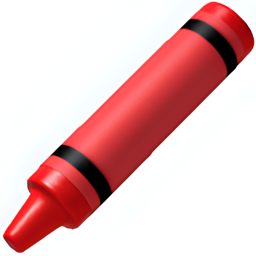
Name: lower left crayon
Emoji: 🖍
Group: Objects
Sub-group: writing